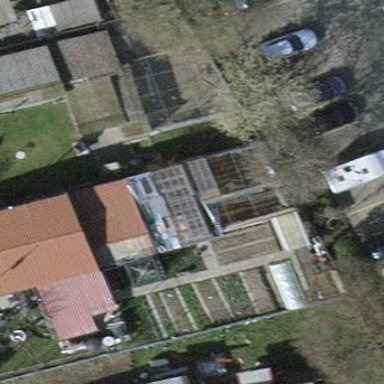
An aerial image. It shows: Shed.